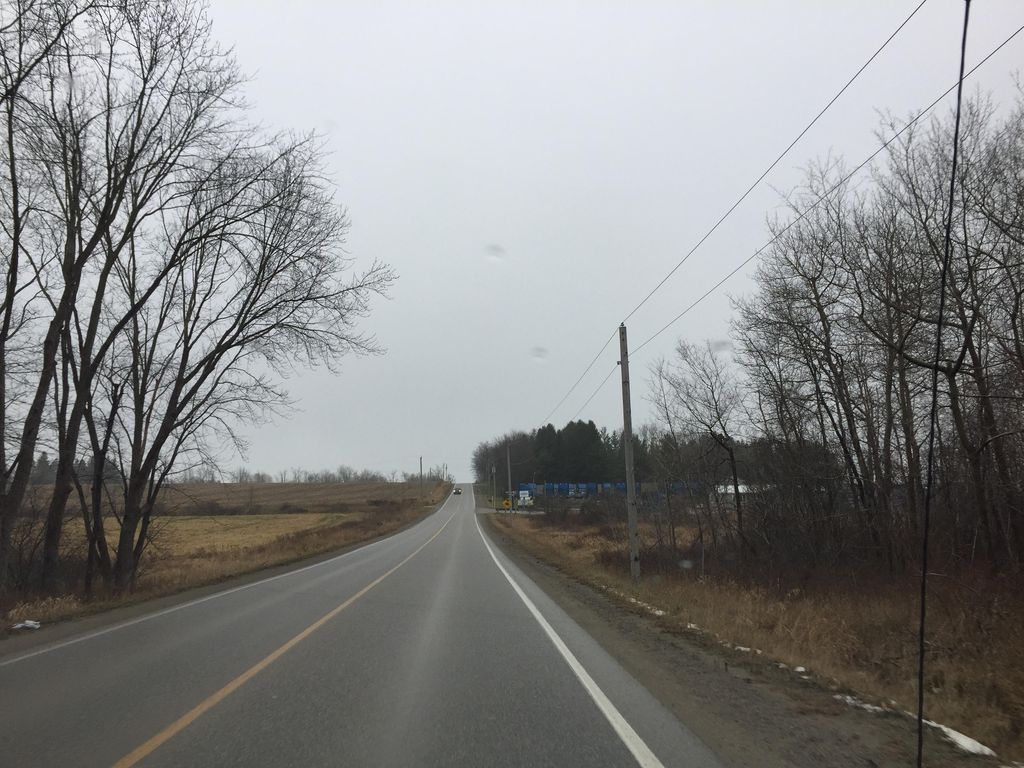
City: kitchener-waterloo